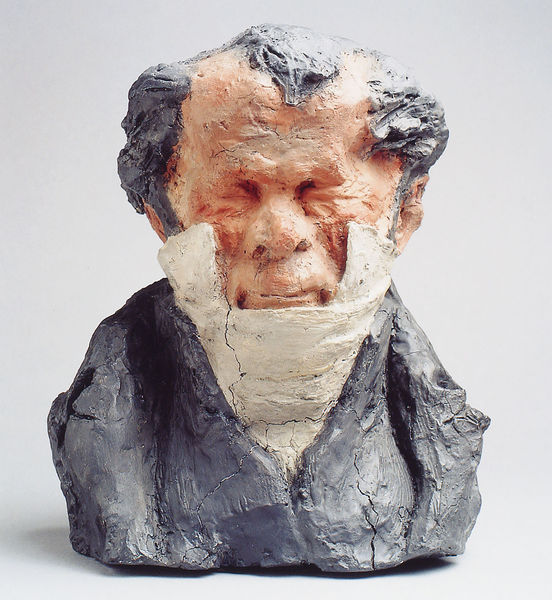
Titel: Jean -Ponce-Guillaume Viennet
Künstler: Honoré Daumier
Schlagwörter: blau, kopf, mann, weiß, bunt, grau, holz, mund, nase, orange, schwarz, stirn, schal, alt, jacke, augen, falten, gesicht, kragen, sehen, portrait, haare, mantel, ohren, skulptur, ton, farbig, alter mann, modern, farbe, büste, plastik, vatermörder, koteletten, stehkragen, geheimratsecken, geschlossene augen, zugekniffen, rissig, halsbinde, graue haare, hellhäutig, hoher kragen, dicke nase, fabig, skulptunr